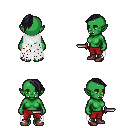
a pixel art fantasy rpg character, female body template, orc, green skin, white tattered cape, red pants, raven long mohawk hairstyle, maroon shoes, dagger, four views (front, back, left, right), 2x2 character sprite sheet, small pixel art, hard edges, no anti-aliasing